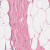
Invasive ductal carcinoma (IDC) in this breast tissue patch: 0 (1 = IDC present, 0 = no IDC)